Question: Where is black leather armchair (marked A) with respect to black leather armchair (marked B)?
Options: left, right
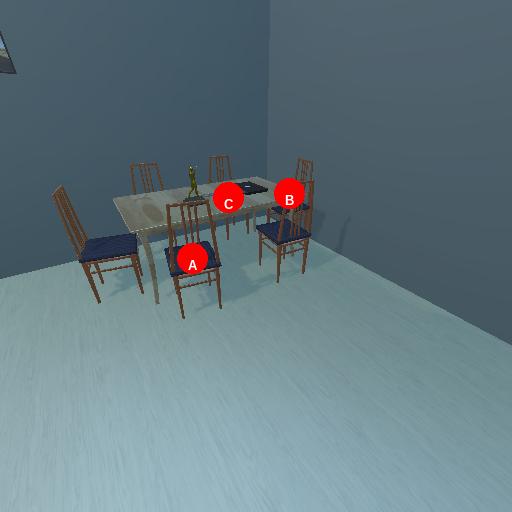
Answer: left